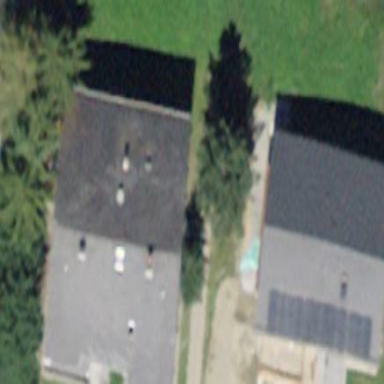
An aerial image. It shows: Building with tiled roof.